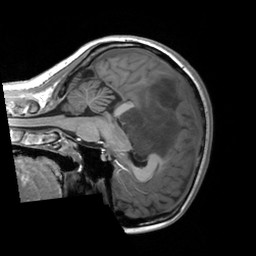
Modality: T1w
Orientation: sagittal
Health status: ill
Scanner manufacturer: siemens
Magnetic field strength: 3 T
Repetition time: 1.7 s
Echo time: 0.00253 s